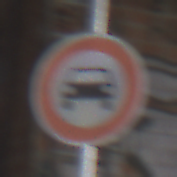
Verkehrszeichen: VerbotKraftwagen
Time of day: Midday
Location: Roofed (Special)
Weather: Overcast
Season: NotSpecified
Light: Natural